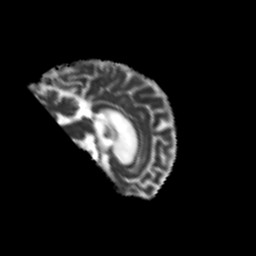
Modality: MD
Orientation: sagittal
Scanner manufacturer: siemens
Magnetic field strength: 3 T
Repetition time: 6.8 s
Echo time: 0.093 s